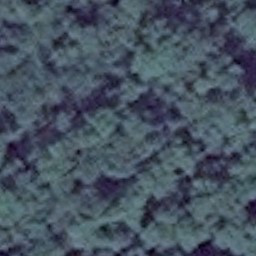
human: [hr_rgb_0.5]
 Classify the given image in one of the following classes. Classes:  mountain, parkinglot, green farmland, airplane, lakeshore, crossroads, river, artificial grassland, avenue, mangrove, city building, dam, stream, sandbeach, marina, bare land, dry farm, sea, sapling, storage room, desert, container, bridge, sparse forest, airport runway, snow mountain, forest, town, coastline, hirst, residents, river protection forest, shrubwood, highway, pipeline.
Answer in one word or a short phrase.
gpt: forest